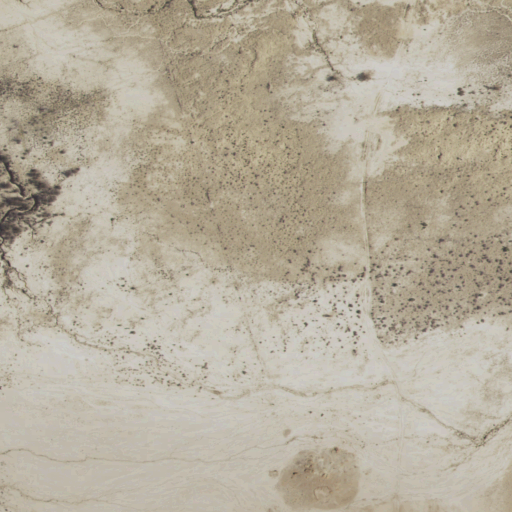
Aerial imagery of valley in New Mexico named Kim-me-ni-oli Valley containing only shrub